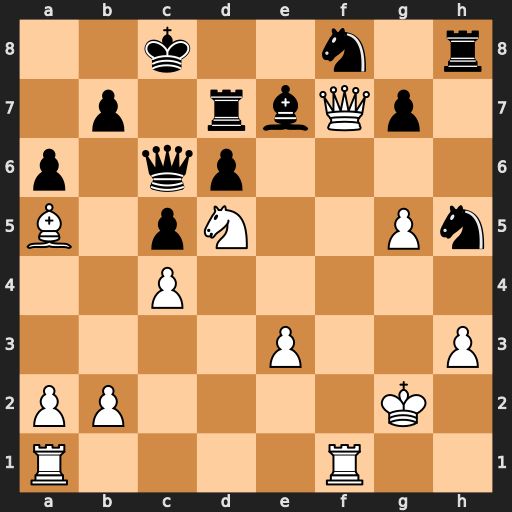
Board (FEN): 2k2n1r/1p1rbQp1/p1qp4/B1pN2Pn/2P5/4P2P/PP4K1/R4R2
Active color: w
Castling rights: -
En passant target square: -
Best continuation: Qe8+ Bd8 Rxf8 Rxf8 Qxf8